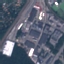
Land use / land cover class: Industrial